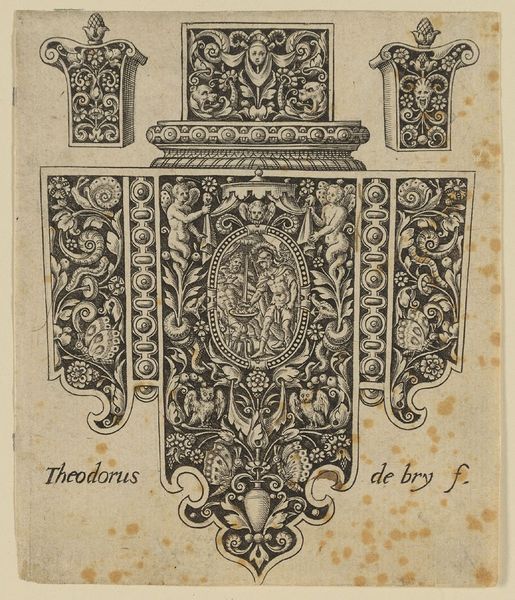
Titel: Degenschaft
Künstler: Theodor de Bry
Standort: Hamburg
Institution: Museum für Kunst und Gewerbe Hamburg
Schlagwörter: geschichte, personen, papier, grafik, graphik, ornamente, fotografie, photographie, maske, medaillon, druckgraphik, druckgrafik, stich, soldat, schmetterling, gestalten, kunstgewerbe, fabelwesen, kupferstich, kunsthandwerk, ungeheuer, eierstab, monster, groteske, fabeltier, fabeltiere, eulen, zwitterwesen, monstrum, reproduktionen, goldschmiedearbeiten, industriedesign, druckerzeugnisse, schweifwerk, gaius, tierornamente, ornamentstich, vorlageblätter, schweifgroteske, mucius, scaevola